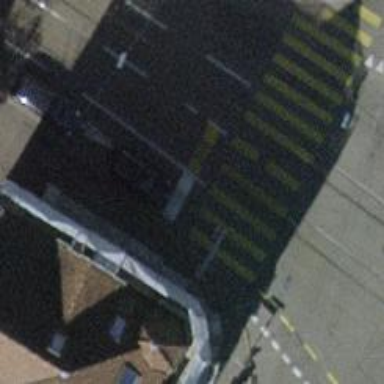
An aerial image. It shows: Road with traffic signals and zebra crossing with traffic signals.